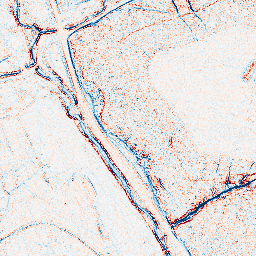
Category: edge_preserving
Decomposition family: anisotropic_diffusion
Decomposition parameters: iterations: 5
kappa: 100
gamma: 0.05
Upsampling method: quartic
Upsampling parameters: scale: 2
Upsampling scale: 2